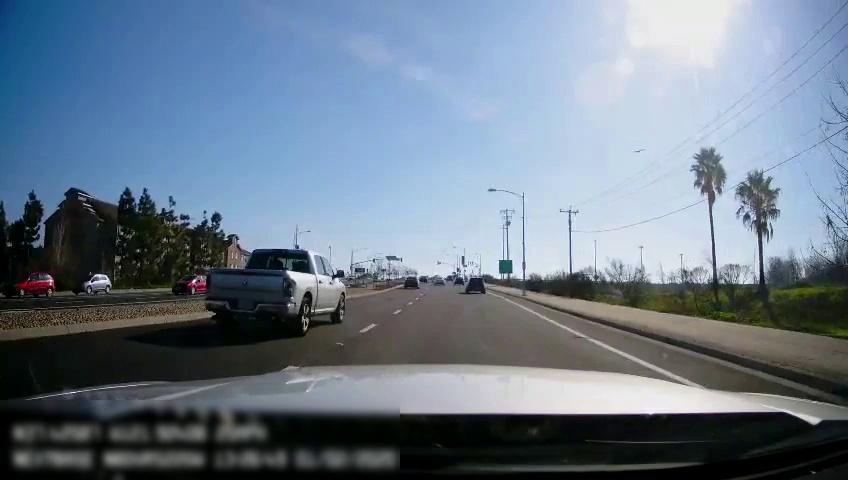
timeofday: Day
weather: Sunny
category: Drivable Space
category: Drivable Space
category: Vehicles | Car
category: Vehicles | Car
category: Vehicles | Car
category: Vehicles | Car
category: Vehicles | Car
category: Vehicles | SUV
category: Vehicles | Van
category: Vehicles | Truck
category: Lanes | Alternate Lane
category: Lanes | Current Lane
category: Lanes | Opposite Lane
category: Lanes | Opposite Lane
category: Traffic | Signs